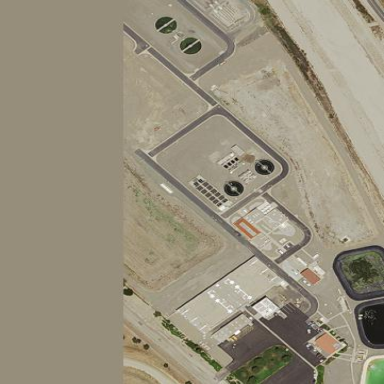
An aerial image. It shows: View of wastewater plant.